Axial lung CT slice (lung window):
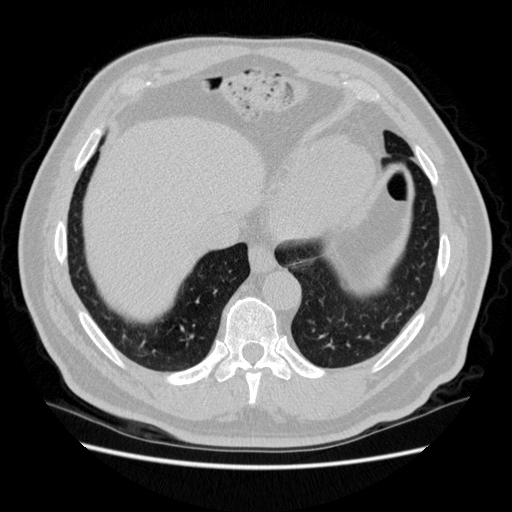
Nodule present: no